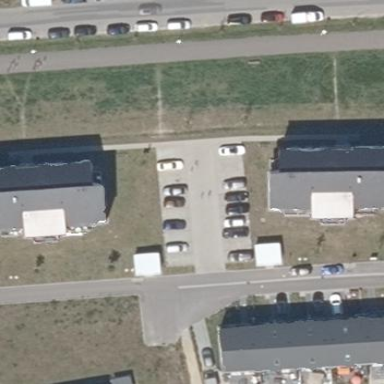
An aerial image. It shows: Parking area.